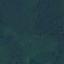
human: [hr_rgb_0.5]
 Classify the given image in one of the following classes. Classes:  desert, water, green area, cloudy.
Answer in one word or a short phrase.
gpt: green area